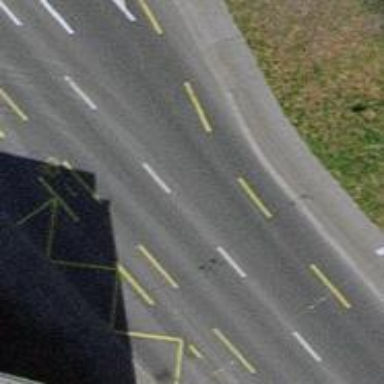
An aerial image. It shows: Secondary road with asphalt surface and dedicated cycle lane.